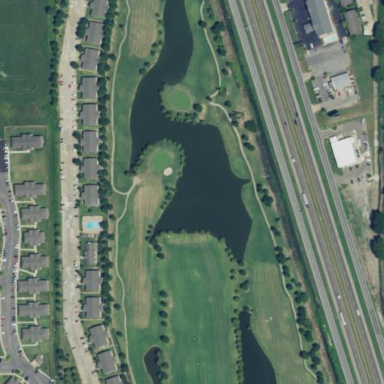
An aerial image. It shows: Golf course surrounded by greenery.